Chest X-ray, PA view. Patient: 59 years old, sex F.
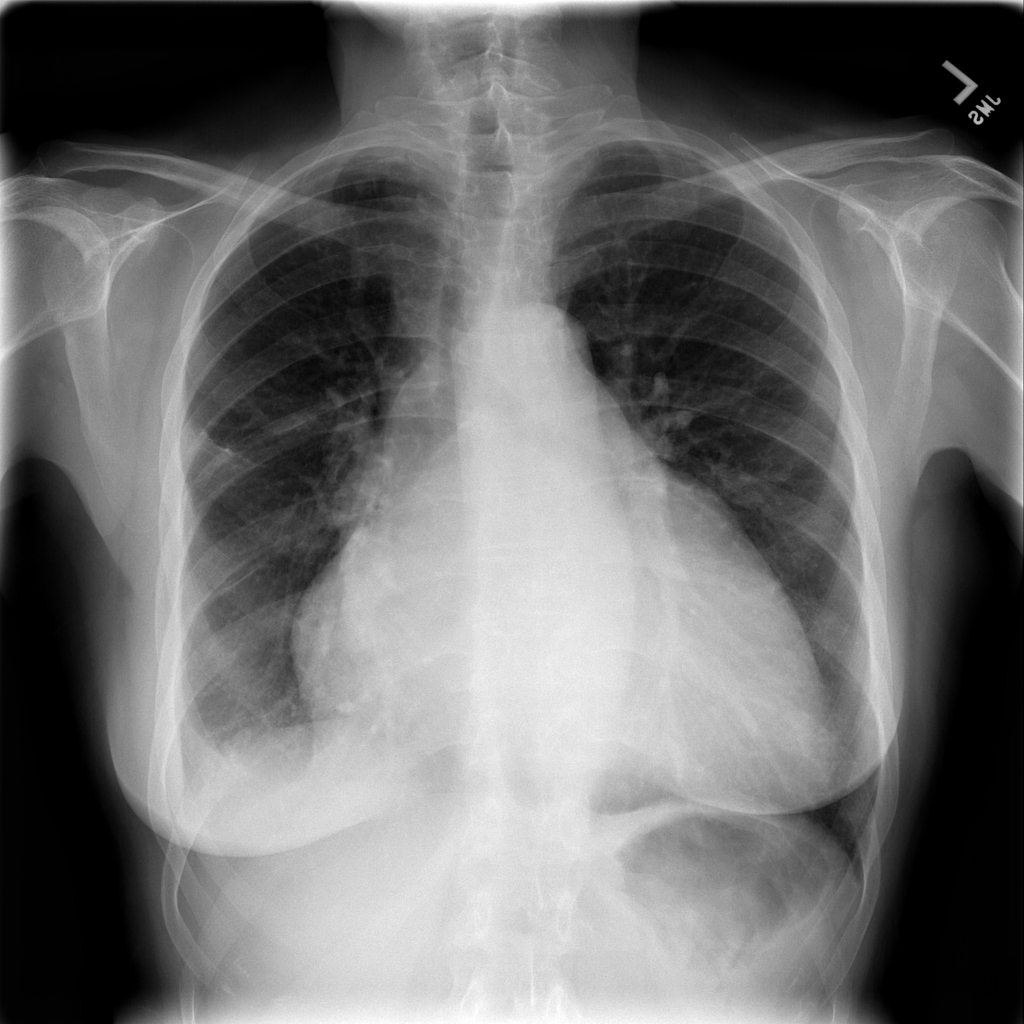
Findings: No Finding